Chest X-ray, PA view. Patient: 31 years old, sex F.
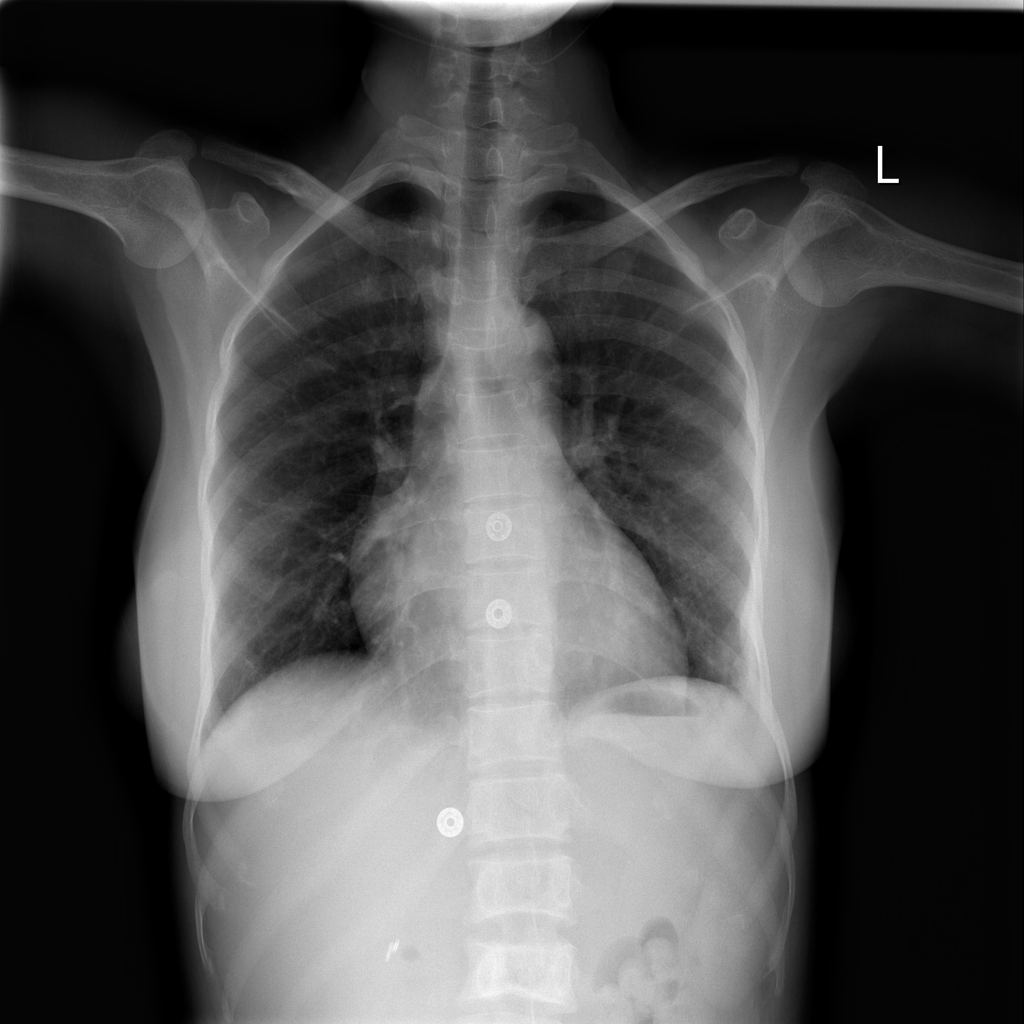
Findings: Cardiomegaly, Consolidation